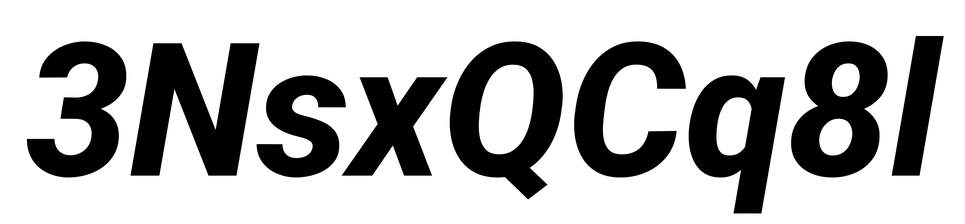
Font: Roboto-Italic_ExtraBold_Italic